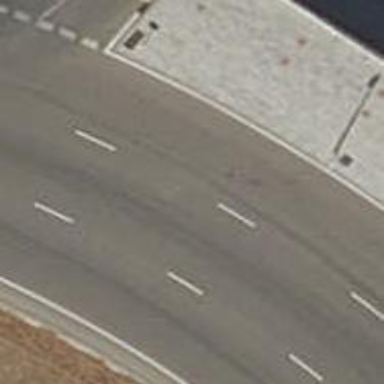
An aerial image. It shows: Tertiary road with asphalt surface leading to roundabout.